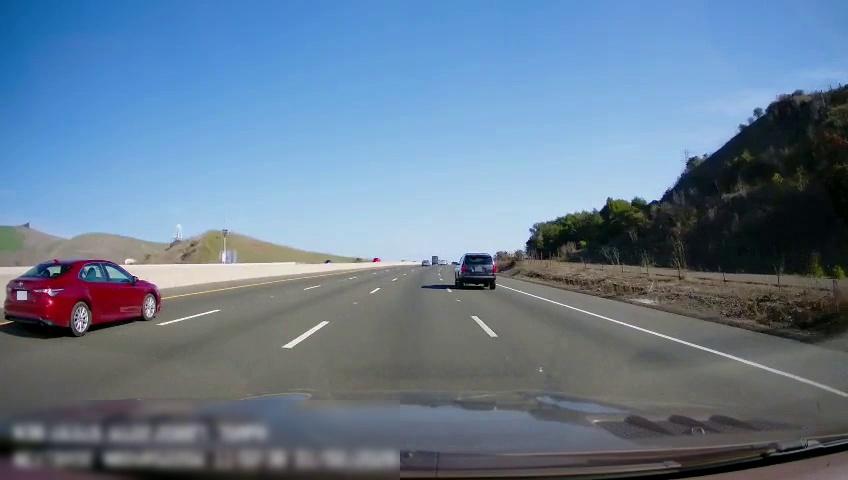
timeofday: Day
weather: Sunny
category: Drivable Space
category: Drivable Space
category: Vehicles | Car
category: Vehicles | SUV
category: Vehicles | Van
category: Vehicles | Car
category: Vehicles | Van
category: Lanes | Alternate Lane
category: Lanes | Alternate Lane
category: Lanes | Alternate Lane
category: Lanes | Current Lane
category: Lanes | Alternate Lane